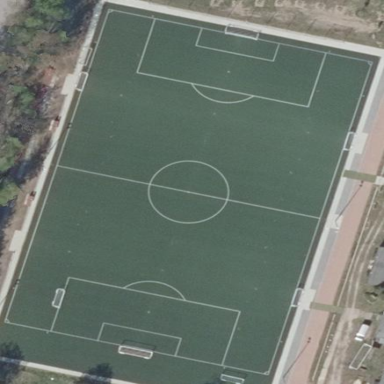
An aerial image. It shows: Soccer pitch for leisureland activities.